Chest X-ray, AP view. Patient: 46 years old, sex M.
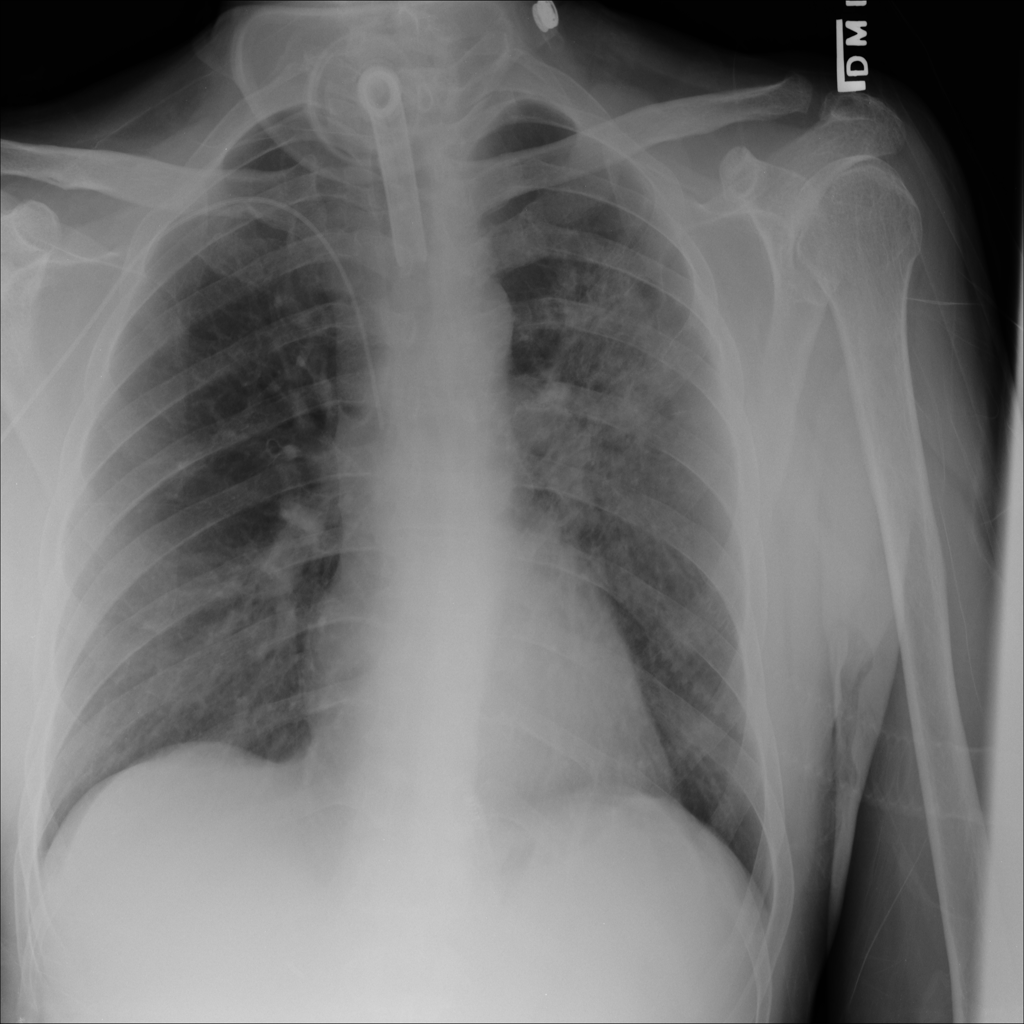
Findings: Infiltration